Field crop: maize
Growth stage: 1
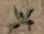
Species: atriplex